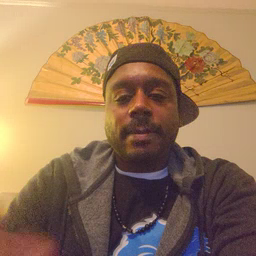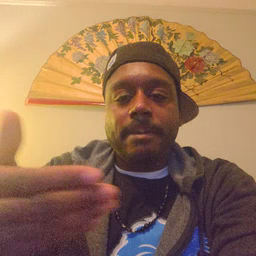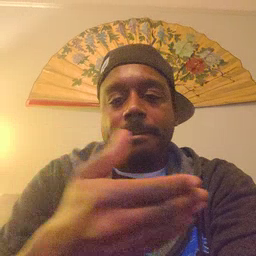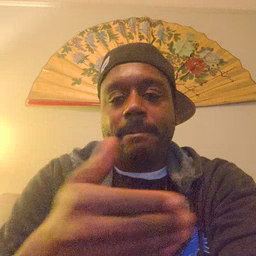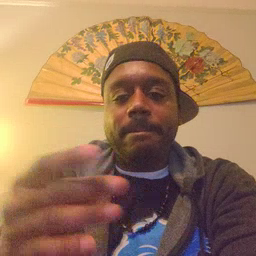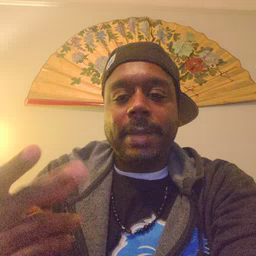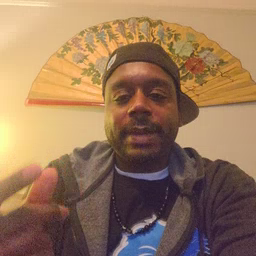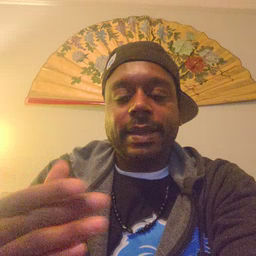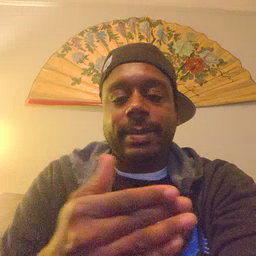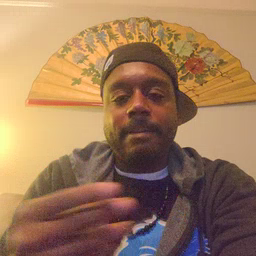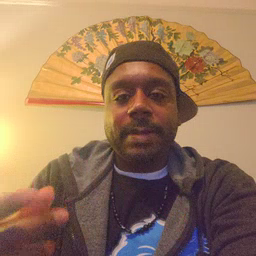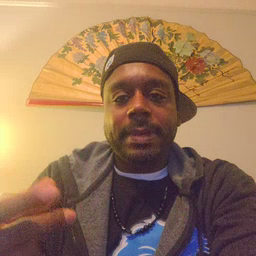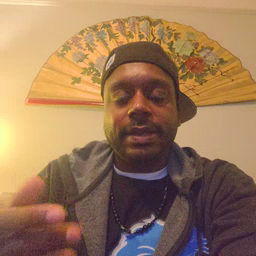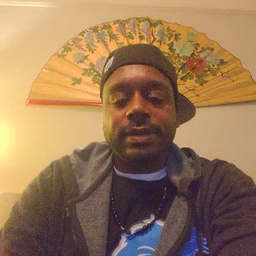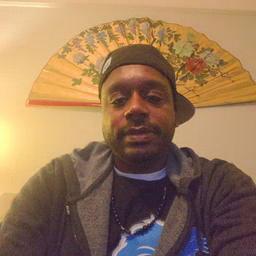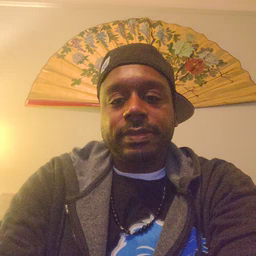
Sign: puppy